Question: I'm trying to put an image inside textfied using Xamarin iOS and images does appear ok but I can't figure out how to put margin on left side of image due to which it's stuck to the left edge of textfield. Below is the code and result. What am I missing here ?
'''
var imageView = new UIImageView(UIImage.FromBundle("xyz.png"))
{
Frame = new RectangleF(1,1,20,20);
};
Tf1.LeftViewMode = UITextFieldViewMode.Always;
Tf1.LeftView = imageView;
'''

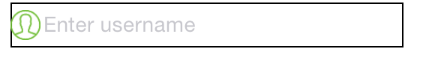
Answer: You could do the following to get the indentation you are looking to achieve by creating another , and placing the within this existing with an offset such as in the following example:-
'''
var imageView = new UIImageView(UIImage.FromBundle("xyz.png"))
{
// Indent it 10 pixels from the left.
Frame = new RectangleF(10,0,20,20)
};
UIView objLeftView = new UIView(new Rectangle(0,0,30,20));
ojLeftView.AddSubview(imageView);
'''
and then on the set the as such:-
'''
objUITextField.LeftViewMode = UITextFieldViewMode.Always;
objUITextField.LeftView = objLeftView;
'''